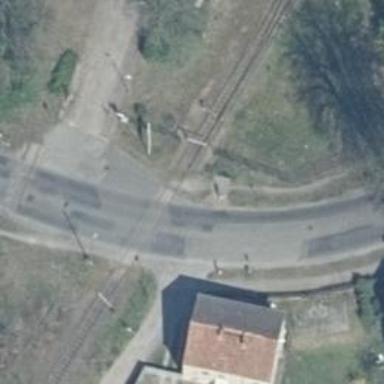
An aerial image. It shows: Level crossing along the railway.